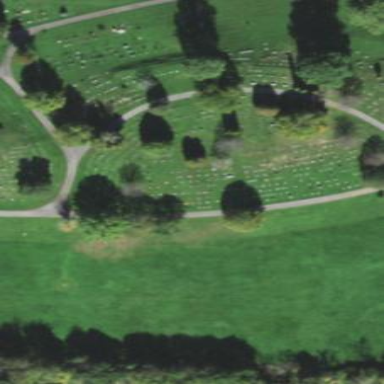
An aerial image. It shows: Sector within cemetery.